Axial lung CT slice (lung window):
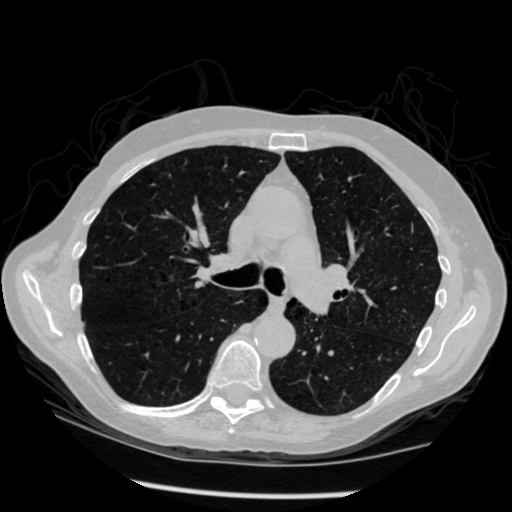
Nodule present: no